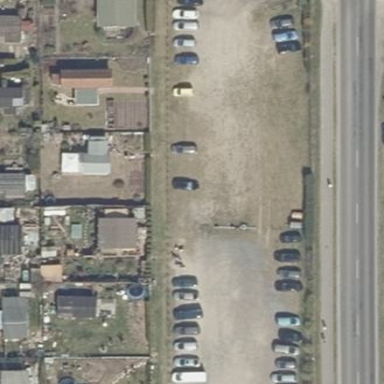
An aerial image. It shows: Parking area with grass surface.